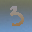
Label: 3